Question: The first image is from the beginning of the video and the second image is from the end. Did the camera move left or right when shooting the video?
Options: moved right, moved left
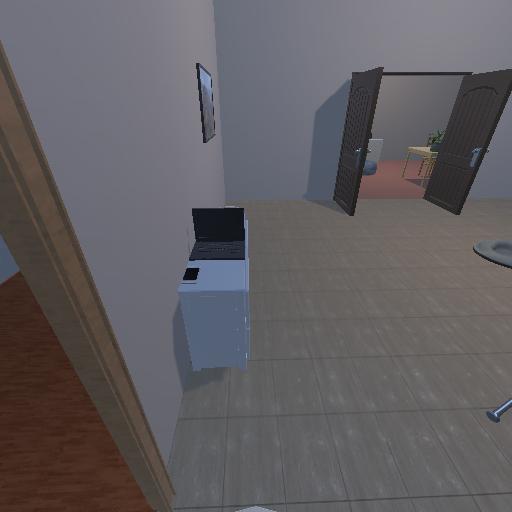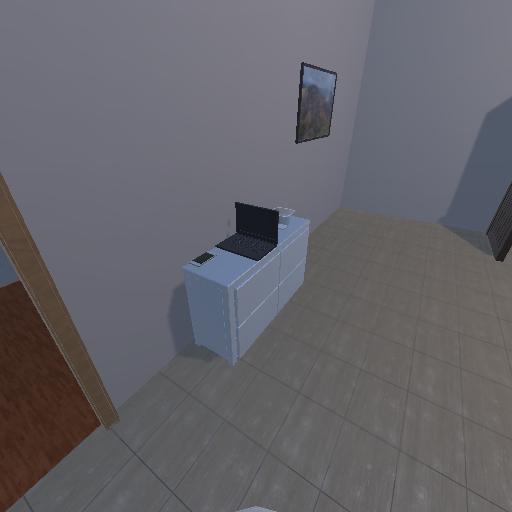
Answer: moved right